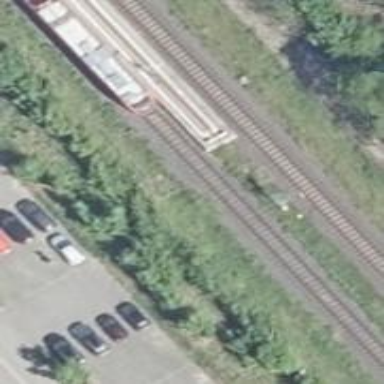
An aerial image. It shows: Close-up of railway platform edge.